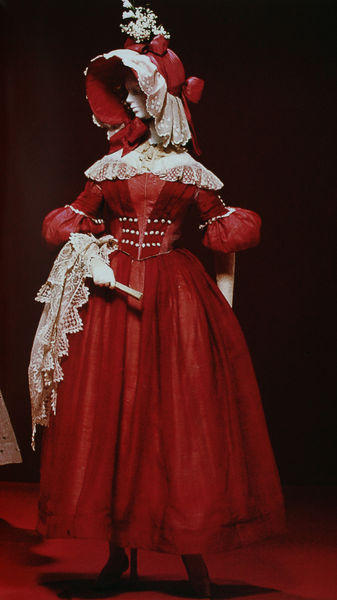
Titel: Tageskleid
Standort: Kyoto (Japan)
Institution: Kyoto Costume Institute
Schlagwörter: hand, haut, kopf, körper, schatten, weiß, blumen, frankreich, frau, hut, kleid, schmuck, blick, dame, rot, schal, schleier, tuch, fächer, haube, mode, rock, schleife, mütze, barock, bluse, falten, gesicht, kleidung, kragen, lang, mensch, spitze, ärmel, kostüm, stickerei, spitzen, schleifen, perlen, puffärmel, seide, kopfbedeckung, taille, japan, modell, mieder, schuhe, gesenkt, junge frau, rüschen, knöpfe, fecher, foto, fotografie, photographie, porzellan, manschetten, kunst, krause, puppe, photo, tracht, biedermeier, geblümt, faltenrock, schwartz, tageskleid, korsett, sammlung, museum, textil, ausstellungsstück, bordeaux, korsage, purpur, anmut, schue, bedeckung, pailetten, kyoto, festkleid, schwwarz, manequin, kleit, biedermann, puffármel, rüschenhaube, mittelaler, bordeauy, gardien